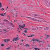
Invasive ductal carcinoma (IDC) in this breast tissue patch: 1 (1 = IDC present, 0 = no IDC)